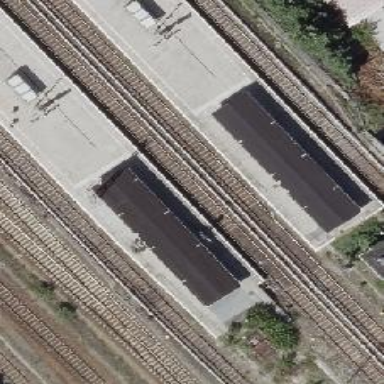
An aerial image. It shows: Siding service railway track for electrified light rail.